Current action and preconditions to check: path_clear

Your task: For each precondition in the list above, predict whether it will hold at this action.

Consider the current scene as observed from the mobile robot's camera, and analyze the predicted future states of all dynamic agents (e.g., people, animals, vehicles, or any moving entities) within the NEXT SECOND.

IMPORTANT: Only answer "very likely" if you are absolutely certain—based on strong, clear evidence—that a dynamic agent will violate the precondition in the predicted future state. Do NOT answer "very likely" for unlikely, ambiguous, or low-probability risks.

Ask yourself for each precondition: Is there a high probability, with clear and convincing evidence, that the predicted future states of any dynamic agent will interfere with the predicted future state of the currently executing action within the NEXT SECOND, causing that precondition to fail?

Assess the risk level based on these predictions. Use "likely" or "very likely" if motions create a clear risk of interference.

Use "neutral" or "improbable" if agents are nearby but their predicted paths are clearly diverging or non-conflicting.

Failure Risk Categories: "very improbable", "improbable", "neutral", "likely", "very likely"

Answer Format: Output ONLY the probability_of_failure value from these categories: "very improbable", "improbable", "neutral", "likely", "very likely"

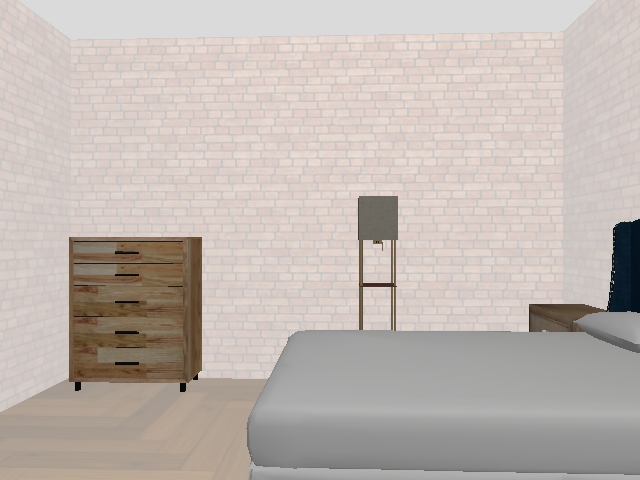

Answer: very improbable